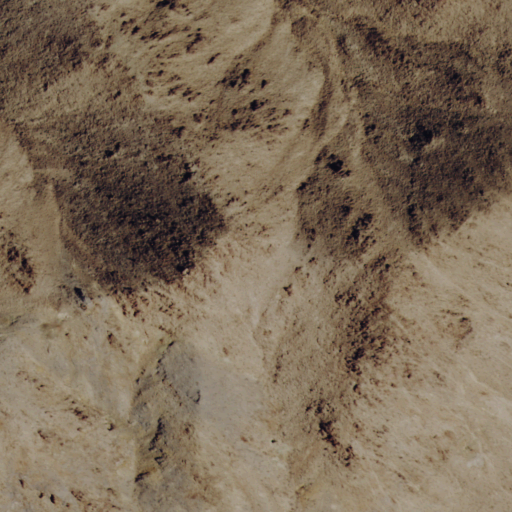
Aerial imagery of mountain in Nevada named Copper Mountain containing shrub and barren land